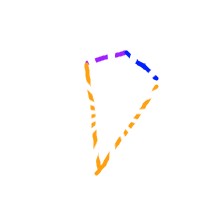
Shape: kite